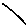
Label: line